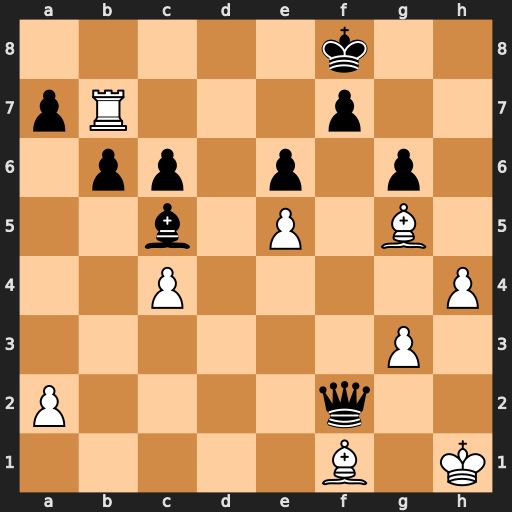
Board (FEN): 5k2/pR3p2/1pp1p1p1/2b1P1B1/2P4P/6P1/P4q2/5B1K
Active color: w
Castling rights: -
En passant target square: -
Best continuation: Rb8+ Kg7 Bf6+ Qxf6 exf6+